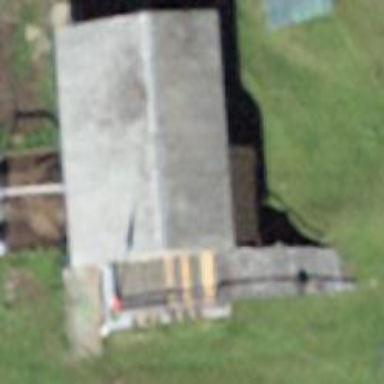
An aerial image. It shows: Cowshed building.